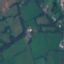
Land use / land cover class: Pasture